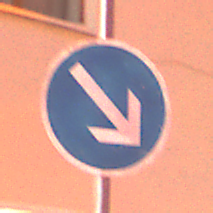
Verkehrszeichen: VorgeschriebeneVorbeifahrtRechts
Umgebung: Outdoor, Urban
Tageszeit: Night
Wetter: Overcast
Licht: Artificial
Jahreszeit: Winter
Kontrast: MediumContrast